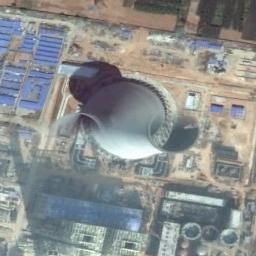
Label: thermal_power_station